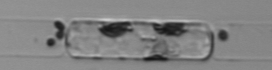
Label: Guinardia_delicatula_TAG_internal_parasite